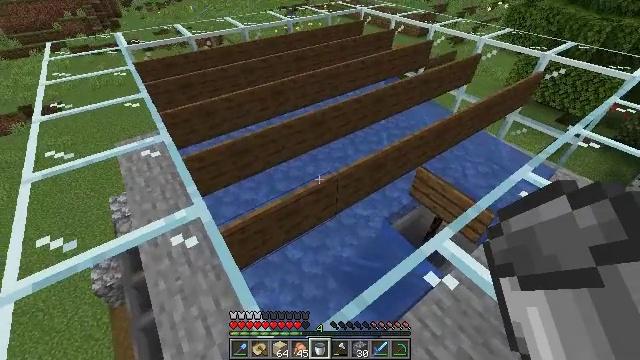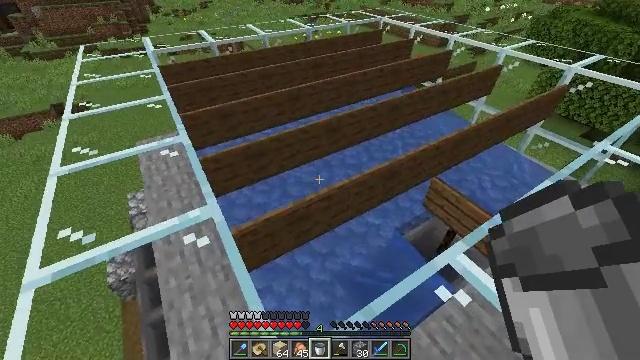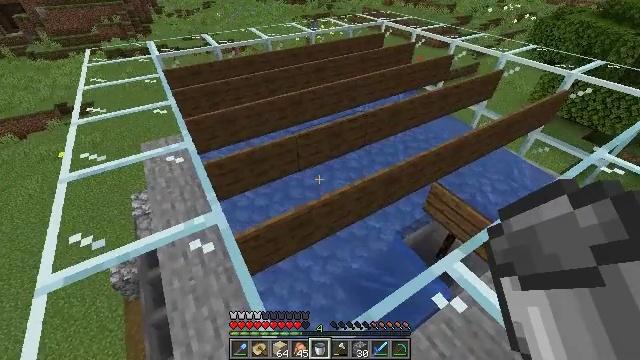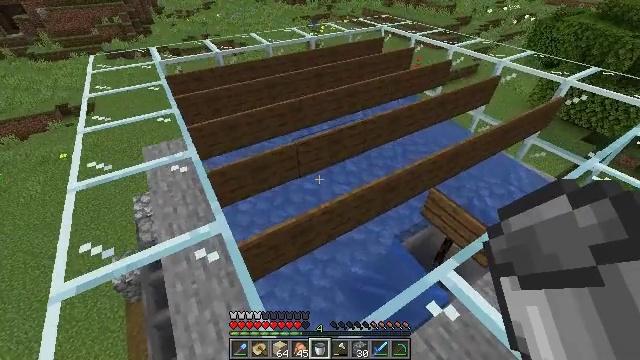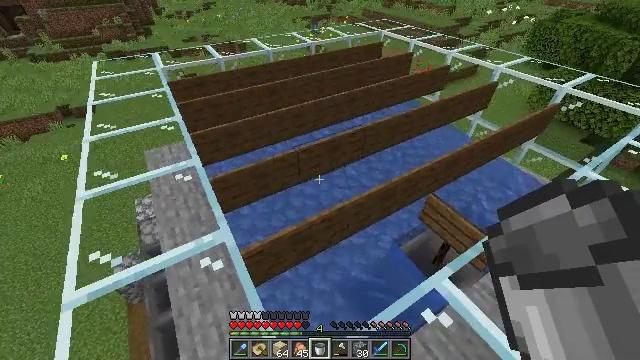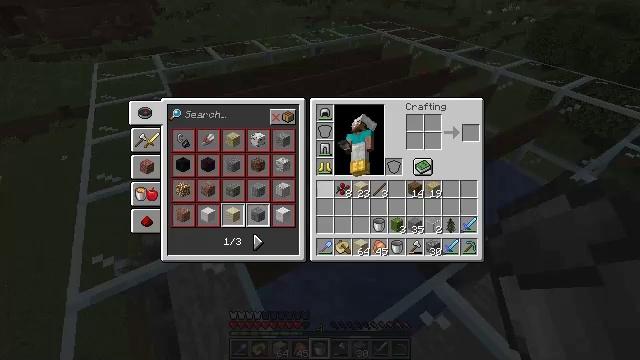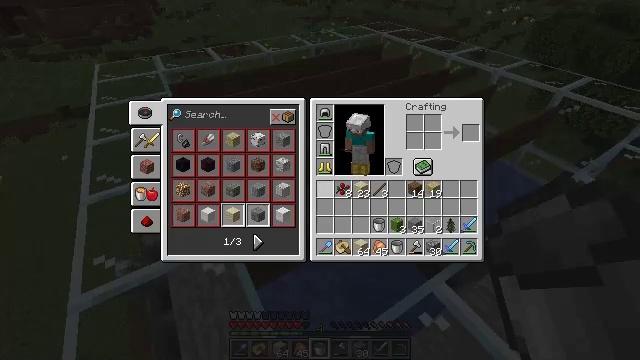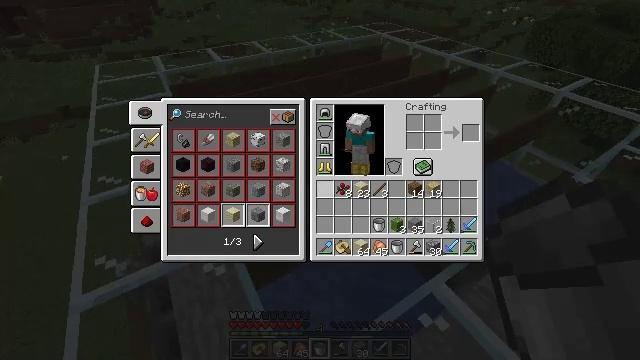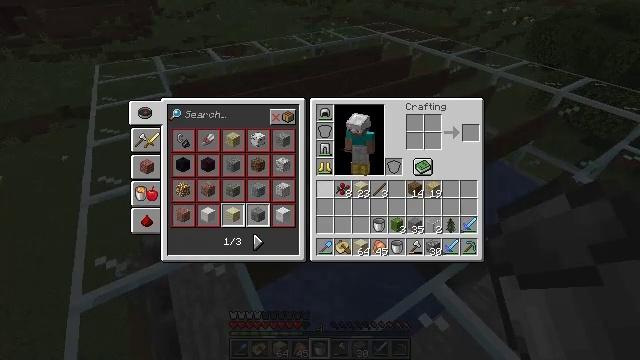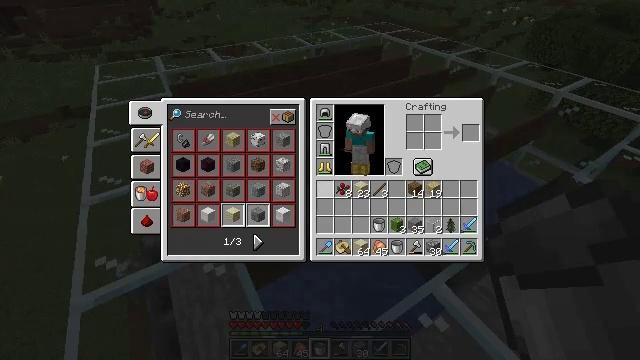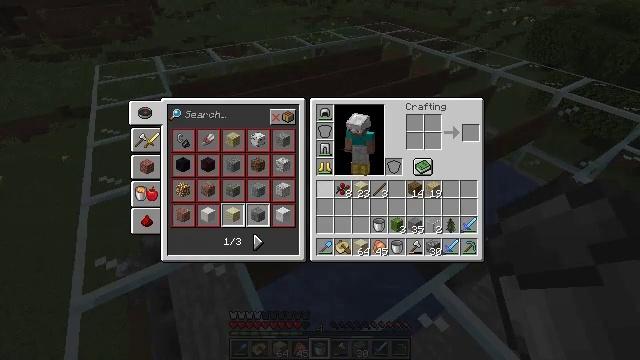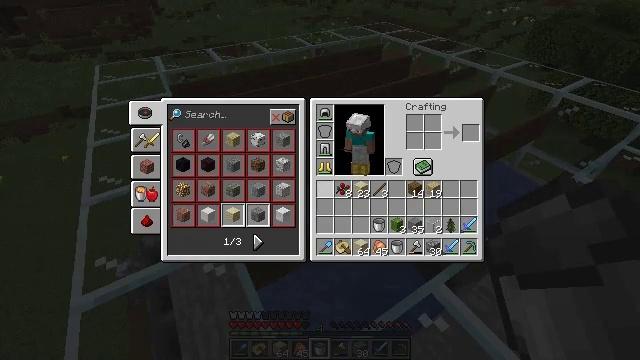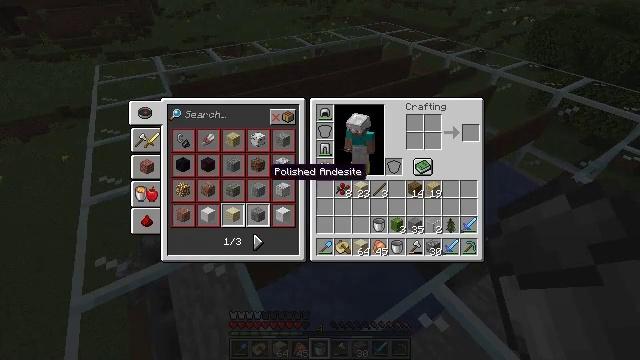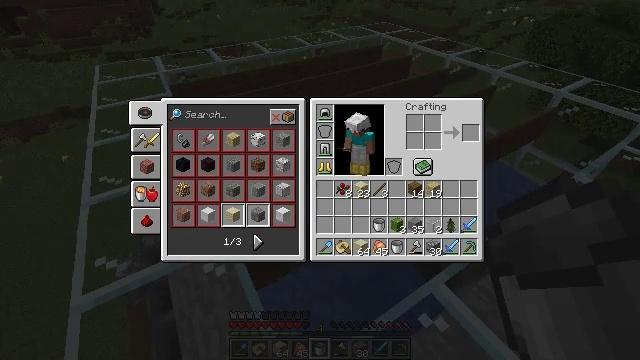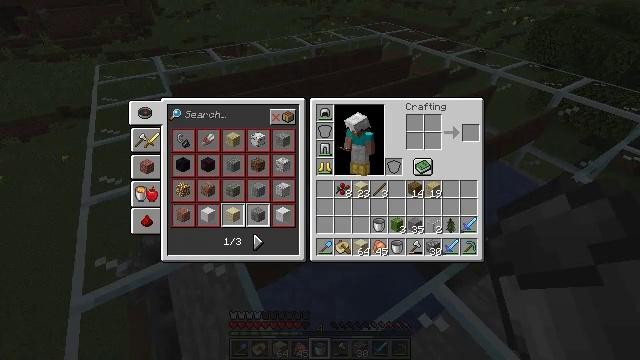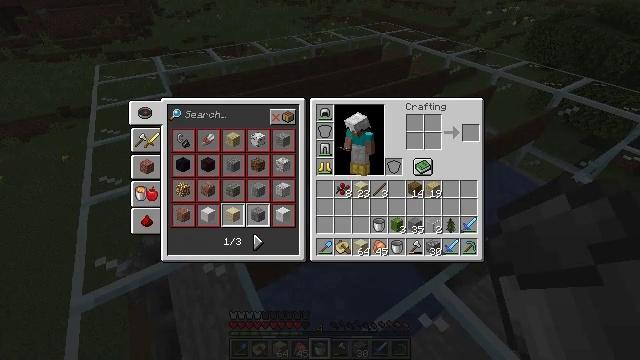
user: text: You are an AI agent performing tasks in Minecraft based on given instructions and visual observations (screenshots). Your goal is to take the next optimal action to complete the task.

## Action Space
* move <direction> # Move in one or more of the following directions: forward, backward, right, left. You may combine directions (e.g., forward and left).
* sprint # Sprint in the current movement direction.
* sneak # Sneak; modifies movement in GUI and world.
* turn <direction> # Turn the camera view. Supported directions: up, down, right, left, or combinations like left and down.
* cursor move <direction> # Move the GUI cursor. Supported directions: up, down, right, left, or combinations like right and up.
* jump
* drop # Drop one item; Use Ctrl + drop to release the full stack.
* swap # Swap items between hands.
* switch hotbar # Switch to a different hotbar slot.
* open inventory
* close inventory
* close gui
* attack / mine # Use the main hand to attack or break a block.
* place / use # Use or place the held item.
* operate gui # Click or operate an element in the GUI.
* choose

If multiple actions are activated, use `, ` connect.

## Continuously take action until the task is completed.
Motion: motion action
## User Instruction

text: Remove the spruce sign from its place.
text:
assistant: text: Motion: turn left and up
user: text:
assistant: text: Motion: no_op
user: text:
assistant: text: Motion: no_op
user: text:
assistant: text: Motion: no_op
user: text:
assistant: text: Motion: open inventory
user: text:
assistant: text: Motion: open inventory
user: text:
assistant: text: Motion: open inventory
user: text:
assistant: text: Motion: no_op
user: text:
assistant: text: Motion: no_op
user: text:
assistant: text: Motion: no_op
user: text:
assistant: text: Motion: no_op
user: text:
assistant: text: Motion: cursor move left
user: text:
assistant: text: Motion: cursor move left
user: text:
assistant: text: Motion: no_op
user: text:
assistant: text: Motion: no_op
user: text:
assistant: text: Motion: no_op
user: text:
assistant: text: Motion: no_op
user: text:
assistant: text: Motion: no_op
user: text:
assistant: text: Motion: no_op
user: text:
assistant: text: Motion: no_op
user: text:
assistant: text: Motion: no_op
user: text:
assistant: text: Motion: no_op
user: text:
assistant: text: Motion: no_op
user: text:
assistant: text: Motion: no_op
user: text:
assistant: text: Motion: no_op
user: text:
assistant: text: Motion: no_op
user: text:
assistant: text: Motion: no_op
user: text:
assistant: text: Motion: no_op
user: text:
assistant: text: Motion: no_op
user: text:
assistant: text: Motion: no_op